Question: I've been implementing a grid view of some content - and I have it implemented as a genuine unordered list to get a nice block, visual look. Now I'm being tasked to implement the same data, but as a table. There are actions you can do on this data as well. The figure is meant to show switching, but the lists can be longer.
>
Now, I have a sense that I could use the existing unordered list structure, and add elements to it and then "fake" a table view, which actually doesn't seem that much harder. Or I could do it the other way, change everything to a table view then implement the grid view with CSS.
My question is, what are some approaches to do this? I could double up my markup - implementing both, and then switching between. But in an AJAX heavy application, I'm doing twice the DOM manipulations to add this stuff.
Is there a best practice for being able to toggle a view like this? I'm looking for ideas and working examples, especially.
---
I've updated this with <URL> showing an unordered list as the basis. Does anyone have any example CSS that uses a table as the basis? ''
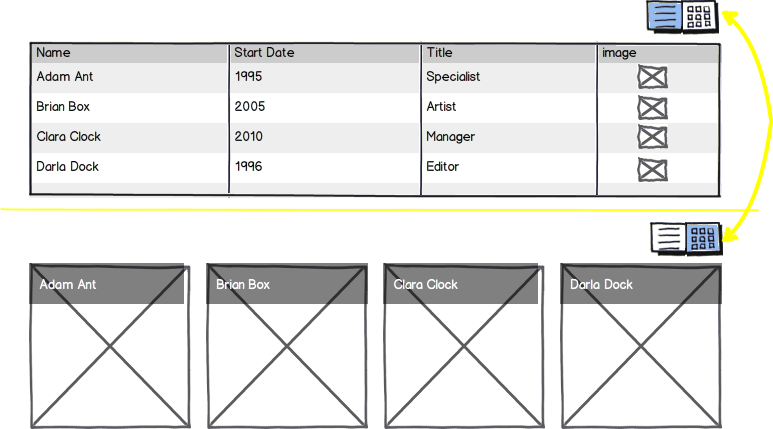
Answer: Well, nobody took me up on doing this with a 'table'-centric approach, so below is the code for a 'ul>li' centric approach:
'''
<div class="controls">
<a href="#" class="list active">List</a>
<a href="#" class="grid">Grid</a>
</div>
<div id="wrapper">
<ul class="list">
<li class="header"><h2 class="name">Name</h2>
<p class="date">Start Date</p>
<p class="title">Title</p>
<div class="image">Image</div></li>
<li class="even"><h2 class="name">Adam Ant</h2>
<p class="date">1995</p>
<p class="title">Specialist</p>
<div class="image"><img src="http://www.placehold.it/200x200" alt=""></div></li>
<li class="odd"><h2 class="name">Brian Box</h2>
<p class="date">2005</p>
<p class="title">Specialist</p>
<div class="image"><img src="http://www.placehold.it/200x200" alt=""></div></li>
<li class="even"><h2 class="name">Clara Clock</h2>
<p class="date">2010</p>
<p class="title">Manager</p>
<div class="image"><img src="http://www.placehold.it/200x200" alt=""></div></li>
<li class="odd"><h2 class="name">Darla Dock</h2>
<p class="date">1996</p>
<p class="title">Editor</p>
<div class="image"><img src="http://www.placehold.it/200x200" alt=""></div></li>
</ul>
</div>
'''
'''
body {
font-family: sans-serif;
}
.controls {
text-align: right;
width: 500px;
}
.controls a {
background-color: #000;
color: #fff;
display: inline-block;
padding: 6px;
text-decoration: none;
}
.controls a.active {
background-color: blue;
}
#wrapper .list li {
width: 500px;
position: relative;
height: 30px;
}
#wrapper .list li.odd * {
background-color: #eee;
}
#wrapper .list li.header {
background-color: #666;
color: #fff;
}
#wrapper .list li * {
position: absolute;
line-height: 1;
top: 0;
display: block;
height: 30px;
}
#wrapper .list li h2.name {
left: 0;
width: 150px;
}
#wrapper .list li p.date {
left: 150px;
width: 100px;
}
#wrapper .list li p.title {
left: 250px;
width: 100px;
}
#wrapper .list li div.image {
left: 350px;
width: 150px;
}
#wrapper .list li div.image img {
height: 20px;
width: 20px
margin: 0 auto;
}
#wrapper .grid li {
display: inline-block;
width: 200px;
height: 200px;
position: relative;
overflow: hidden;
}
#wrapper .grid li.header {
display: none;
}
#wrapper .grid h2.name {
background-color: rgba(0,0,0,0.5);
color: #fff;
position: absolute;
left: 0;
top: 0;
width: 200px;
line-height: 2;
height: 30px;
}
#wrapper .grid p.date {
display: none;
}
#wrapper .grid p.title {
display: none;
}
'''
'''
$$('a').addEvent('click', function(){
$$('.controls a').toggleClass('active');
$$('ul').toggleClass('list').toggleClass('grid');
return false;
})
'''